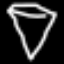
Label: diamond